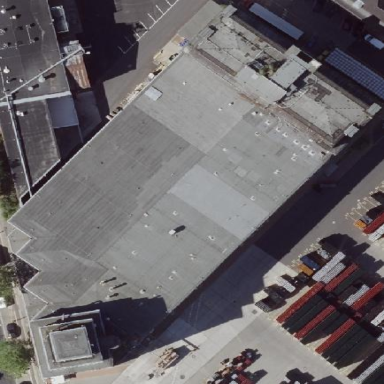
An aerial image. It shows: Industrial building.